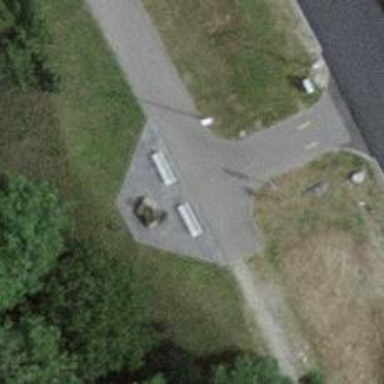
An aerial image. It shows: White bench.